Question: I am facing one problem with fancybox loading.
I have following page layout:

I have written code for including 'jquery.fancybox-1.2.6.js' and 'jquery.fancybox-1.2.6.css' in 'browse.php' file as well as CSS for fancybox (suggest me if I have included in wrong file instead of 'explorer.php')
'''
$(".view_details").fancybox( {
'overlayOpacity' : 0.1,
'showCloseButton' : true,
'frameHeight' : 250,
'frameWidth' : 300,
'hideOnContentClick':false,
'centerOnScroll' : false
});
'''
, Now 'browse.php' is loaded each time when user click on link in 'DIV 1' pane.
In 'browse.php' I am calling fancybox on a link,
'''
<a class="view_details" href="file.php?par=1" >View Details </a>
'''
But Its not working, sometime its open at very first time and then onwards showing error that 'TypeError: loading is undefined'.
Please help me in this situation.
Thanks in advance.
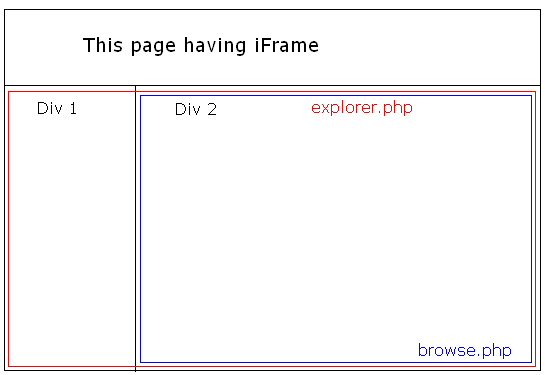
Answer: You can do one thing
First I realize that 'DIV' tag bind with the parent container (Like parent page which contains 'DIV' tag), so sometime 'JavaScript' and 'CSS' dont bind with 'DOM' component.
Second , I have relace 'DIV' with 'IFRAME' and now its working good as per desire. The reason I have noticed that 'IFRAME' treat its inner source as different page and load whole page as another 'window object' like we do with 'window.open()'. So 'Javascript' and 'CSS' binds perfectly in it.
I have replace:
'''
<div id="file_list" style="float: left;width: 80%;overflow: auto"></div>
'''
with
'''
<iframe id="doc_list" name="doc_list" style="height: 500px;width: 98%;border: 0px"></iframe>
'''
And set desire page as 'SRC' to 'IFRAME' while clicking on folder in left 'DIV 1 pane'.
'''
document.getElementById("doc_list").src = "desire_page.php";
'''
Cheers!